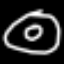
Label: donut